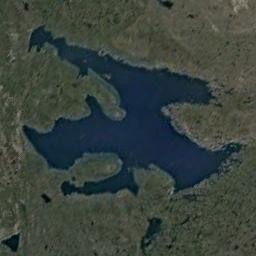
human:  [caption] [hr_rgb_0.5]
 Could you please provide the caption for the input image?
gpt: The lake is green in the picture .

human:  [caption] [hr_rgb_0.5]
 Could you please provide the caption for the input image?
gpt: The lake with a winding bank lies on a flat ground covered with vegetation and the water is blue .

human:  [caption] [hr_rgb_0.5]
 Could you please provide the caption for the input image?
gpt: There are many trees around the lake .

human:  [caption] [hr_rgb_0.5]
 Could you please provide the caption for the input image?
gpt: There are green meadows around the lake .

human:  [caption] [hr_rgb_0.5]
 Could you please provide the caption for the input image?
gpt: A blue lake surrounded by forest .